Interaction volume radius: 5 \u00c5
Interaction volume height: 25 \u00c5
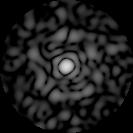
Disorder parameter: 0.8359